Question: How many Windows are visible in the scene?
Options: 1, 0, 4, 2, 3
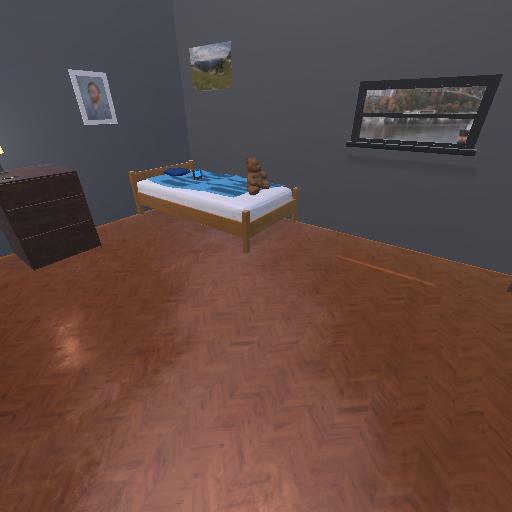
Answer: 1